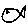
Label: fish